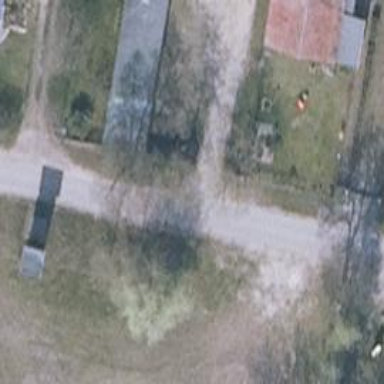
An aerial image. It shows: Asphalt road in residential area.